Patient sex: M
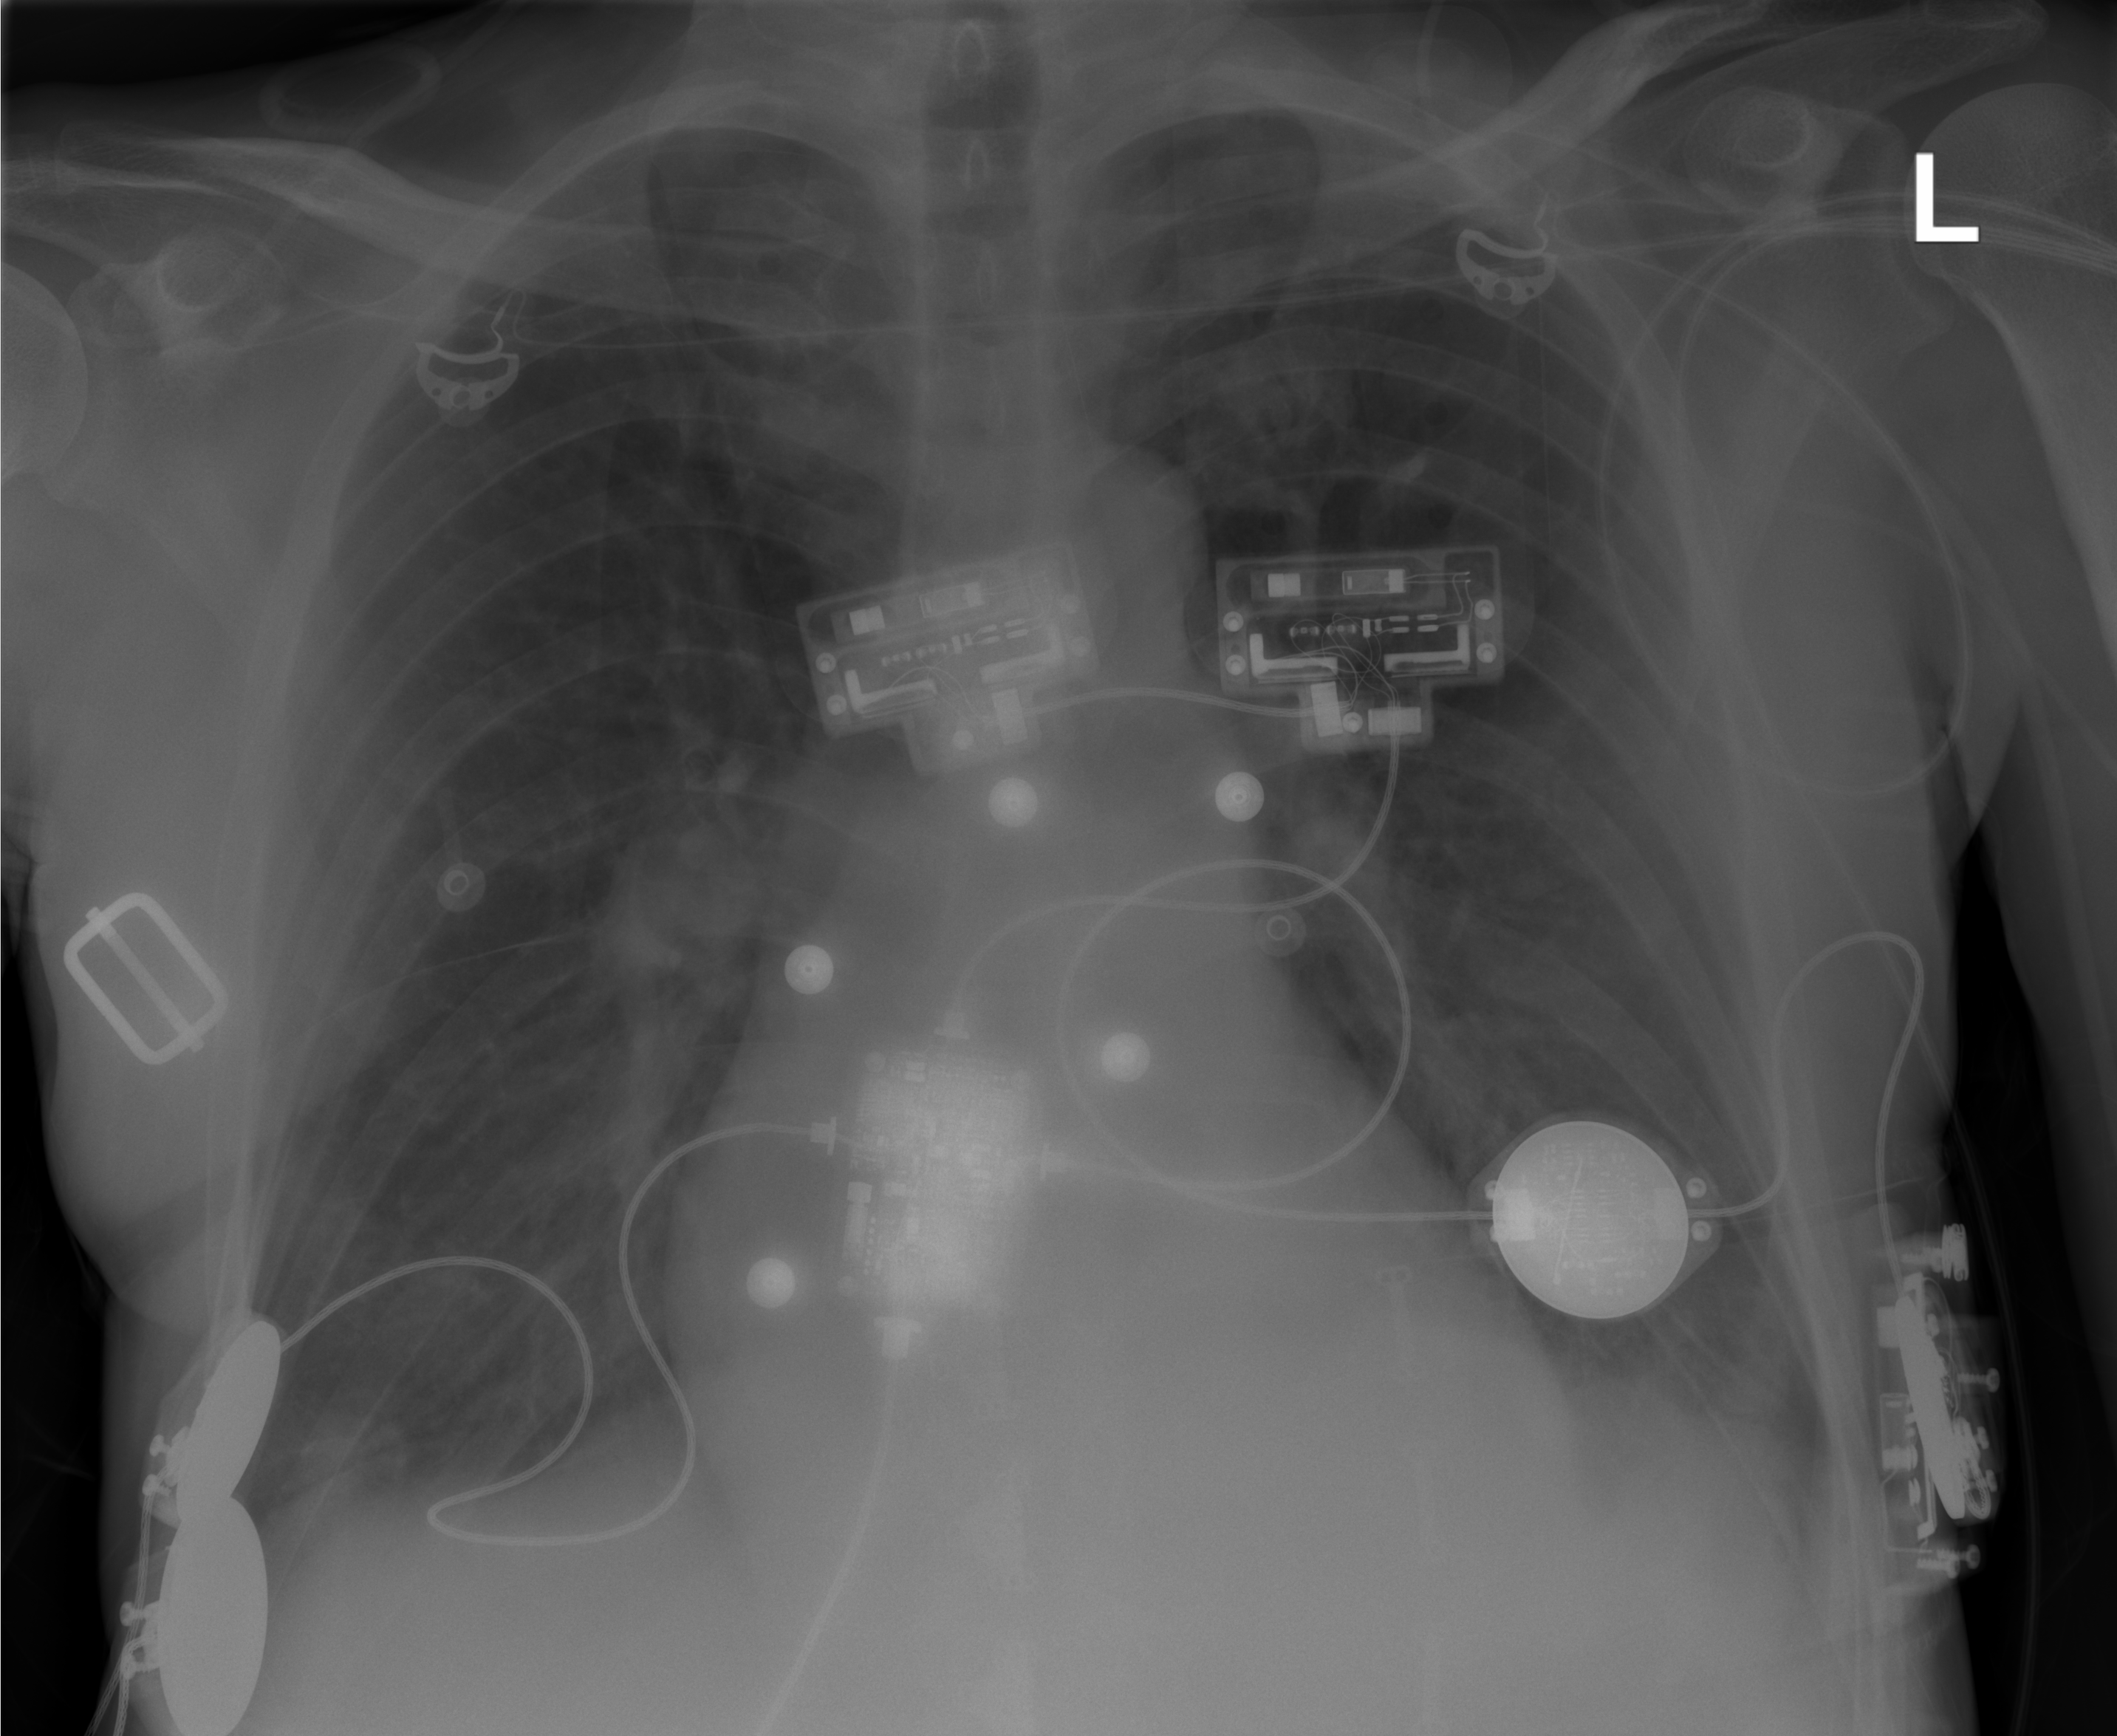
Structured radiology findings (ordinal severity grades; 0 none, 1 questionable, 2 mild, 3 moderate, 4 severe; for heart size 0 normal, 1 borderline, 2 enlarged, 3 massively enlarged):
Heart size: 0
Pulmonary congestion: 0
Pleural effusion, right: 1
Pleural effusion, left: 1
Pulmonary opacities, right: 0
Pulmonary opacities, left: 0
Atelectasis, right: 0
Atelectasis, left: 0